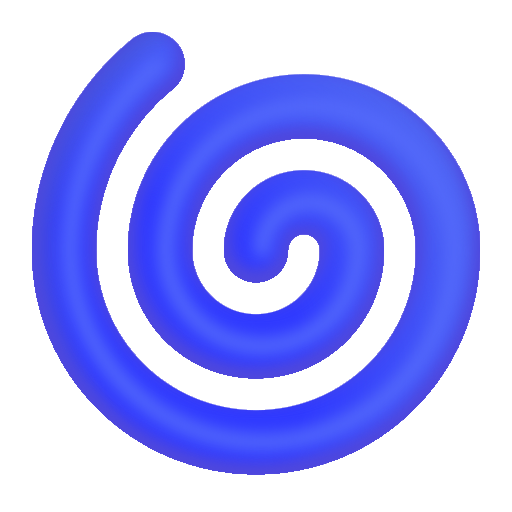
cyclone color